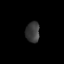
Tissue: lung
Cell type: T cells
Senescence score: 0.2339
Nuclear area (px): 279
Mean DAPI intensity: 58.484